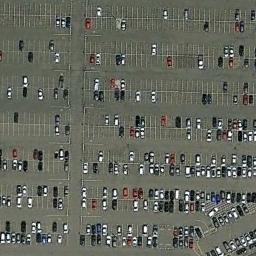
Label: parking_lot